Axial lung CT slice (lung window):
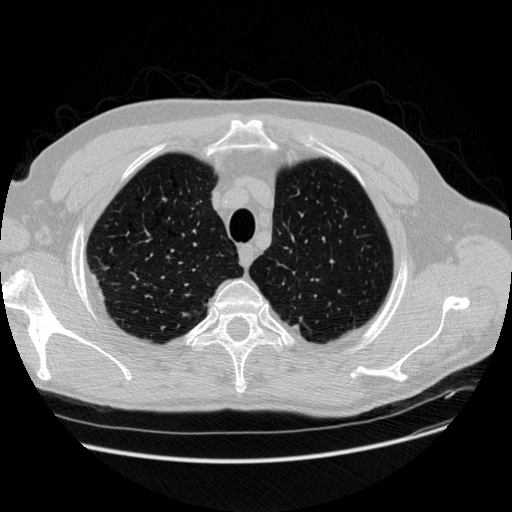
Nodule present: no